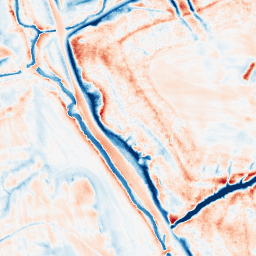
Category: trend_removal
Decomposition family: local_polynomial
Decomposition parameters: window_size: 21
degree: 2
Upsampling method: quartic
Upsampling parameters: scale: 8
Upsampling scale: 8